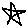
Label: star